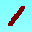
Label: 1